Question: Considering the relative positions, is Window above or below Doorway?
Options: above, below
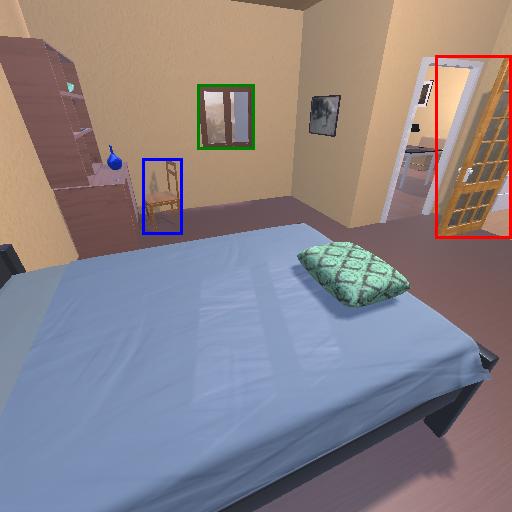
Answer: above